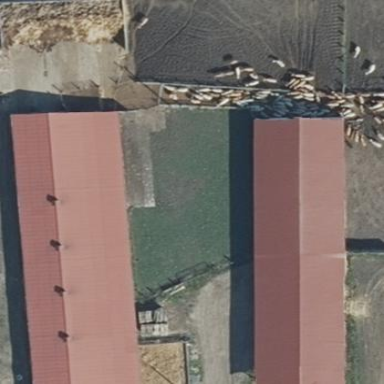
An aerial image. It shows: Farmyard area.